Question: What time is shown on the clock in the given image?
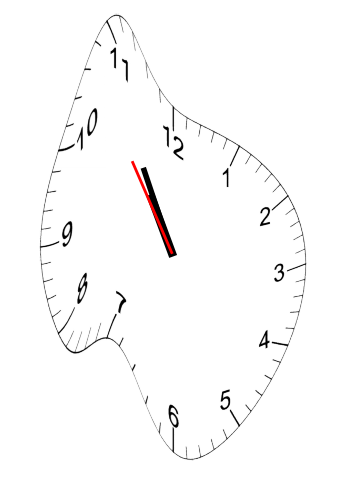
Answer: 10:54:54